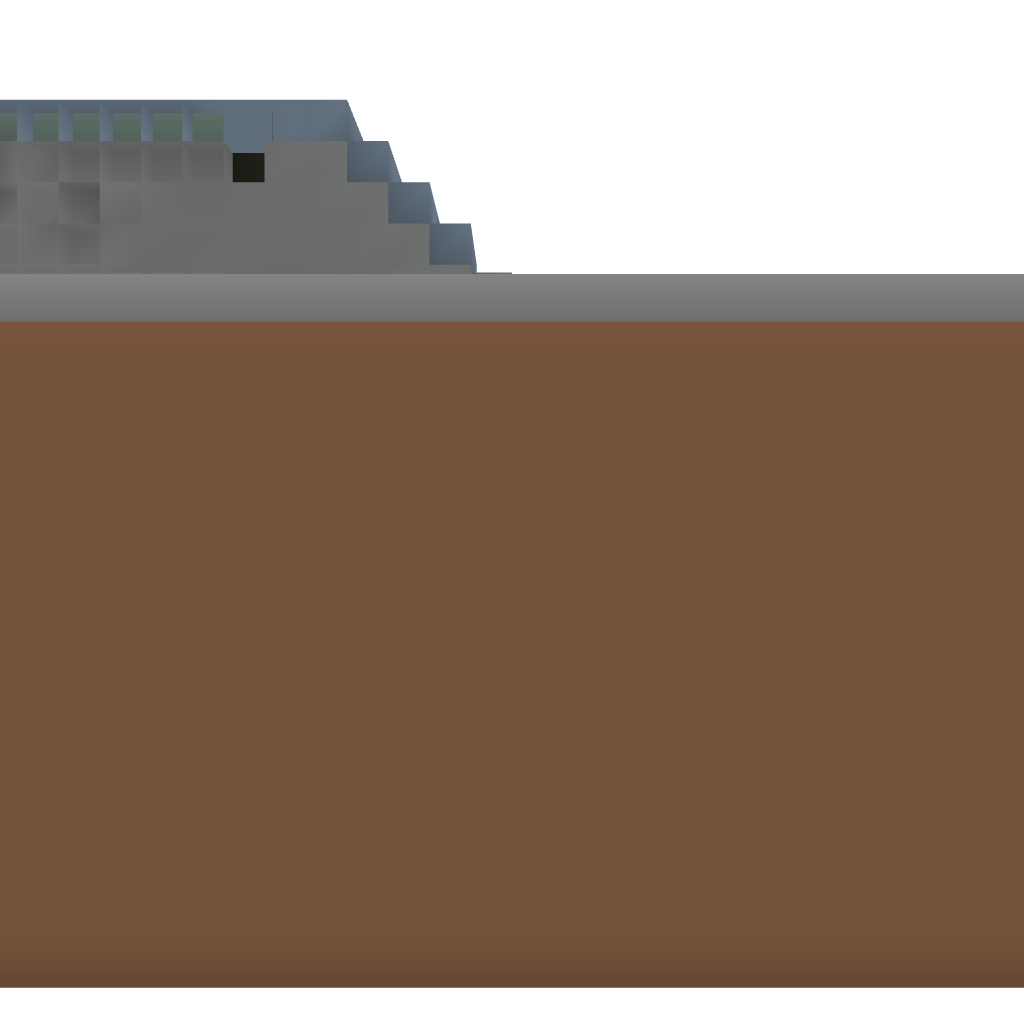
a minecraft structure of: Ruins Trap